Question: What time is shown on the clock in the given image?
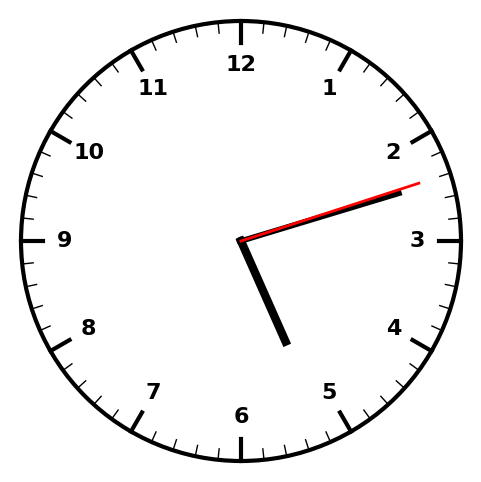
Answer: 05:12:12